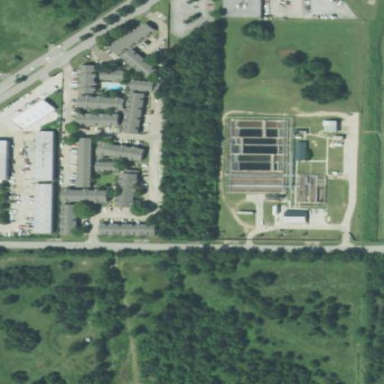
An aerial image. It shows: Wastewater plant.